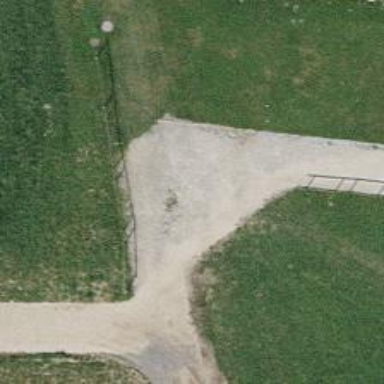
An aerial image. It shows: Cycleway with gravel surface of grade 2.